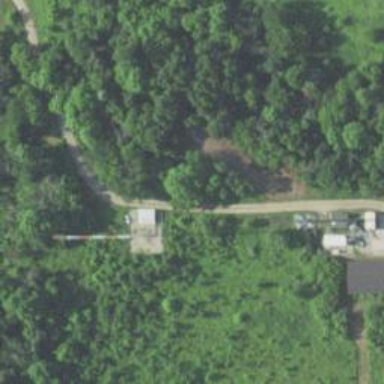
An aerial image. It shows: Mast structure.